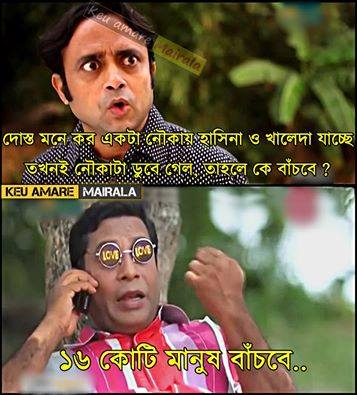
Caption: দোস্ত মনে কর একটা নৌকায় হাসিনা ও খালেদা যাচ্ছে তখনই নৌকাটা ডুবে গেল, তাহলে কে বাঁচবে? ১৬ কোটি মানুষ বাঁচবে...
Label: non-hate